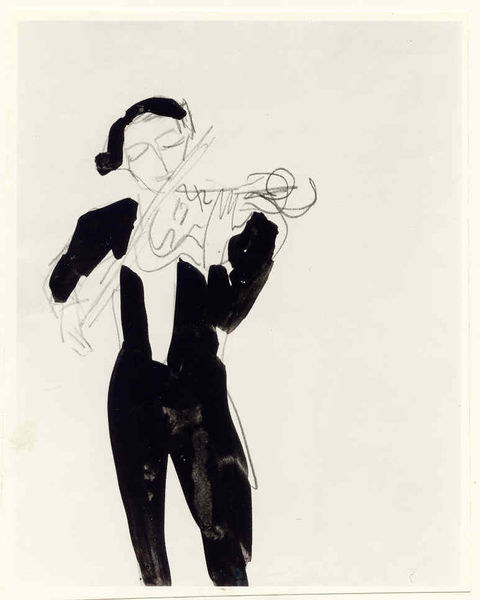
Titel: Geiger
Künstler: Ernst Ludwig Kirchner
Standort: Karlsruhe
Institution: Staatliche Kunsthalle Karlsruhe
Schlagwörter: hand, kopf, mann, weiß, aquarell, bewegung, elegant, finger, frau, frisur, grau, haar, hell, mund, nase, ohr, schwarz, skizze, zeichnung, expressionismus, hochformat, anzug, hemd, hose, arm, arme, augen, gesicht, stehen, hals, herr, hände, instrument, portrait, porträt, figur, haare, stehend, blatt, musik, musiker, orchester, kontrast, locken, ohren, scheitel, ton, schnell, kuss, papier, bogen, spieler, haltung, moderne, abstrakt, grafik, wasserfarbe, linien, frack, spitz, spielen, zopf, musikinstrument, musizieren, muse, kontrapost, sakko, kurze haare, geschlossen, striche, spiel, tusche, offen, musikantin, linie, minimalistisch, wirbel, acryl, groß, schwarz-weiß, künstler, dynamik, bleistift, entwurf, kunst, pinsel, augenlider, geschlossene augen, geige, geigenbogen, geigenspieler, geiger, violine, violinist, seiten, versunken, singen, dynamisch, picasso, hingabe, innig, smoking, cut, saiten, unfertig, genuss, vertieft, musikerin, lavierung, fidel, musikant, tolle, elf, klang, tuschezeichnung, ausdrucksstark, skizzenhaft, flüchtig, einfachheit, pinselzeichnung, schwarzhaarig, kritzelei, geigen, overall, lavur, arne, deckend, viola, orkester, große augen, geigenspielerin, spitze nase, toupe, singer, intrument, liniien, vfioline, kritzelig, stehgeiger, violist, augen hingabe, kontrastiv